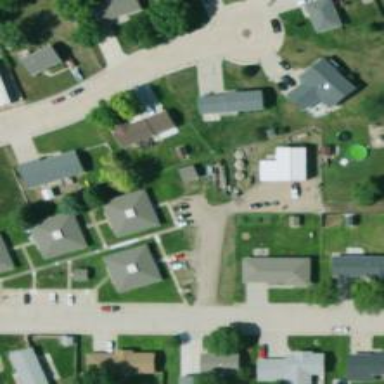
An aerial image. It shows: Alleyway designated as service road.